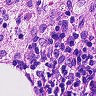
Metastatic tissue present: no